Question: First time i am trying to access the build definition from release template and the dropdowns are empty.

Please note, my RM client is connected to a TFS and it's listed under Administration > Manage TFS.
Did I miss any permission setting?
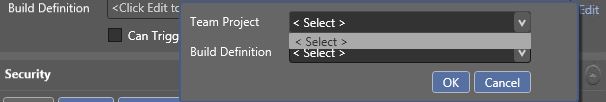
Answer: I have installed RM server and client in the build server, now I am able to access the build definition. Previously there were no domain trust between build server and RM installed server, but I was able to connect TFS. Issue was related to domain trust I believe...!